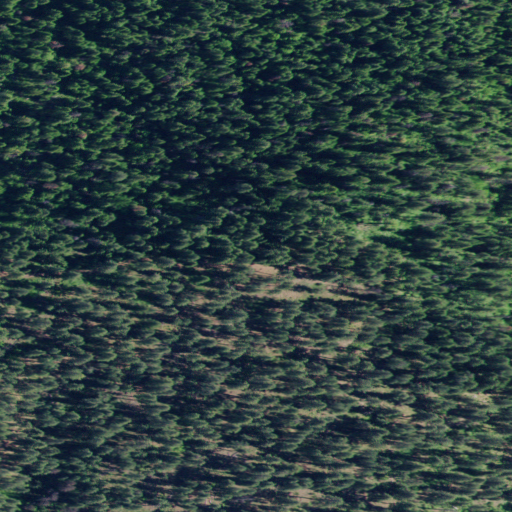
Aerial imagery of mountain in Idaho named Shoeffler Butte containing only evergreen forest